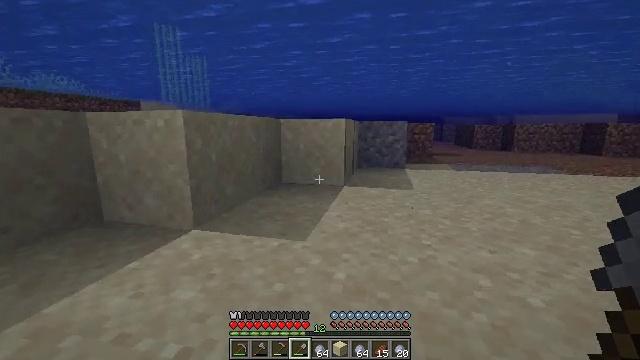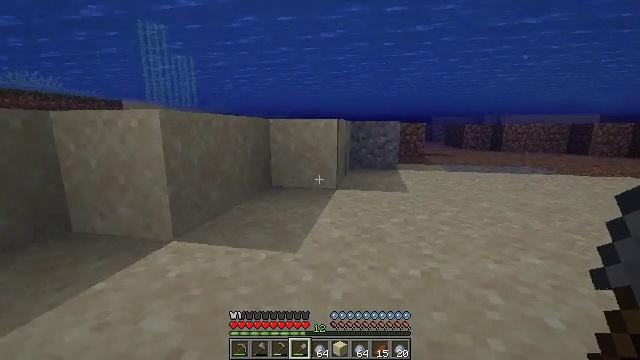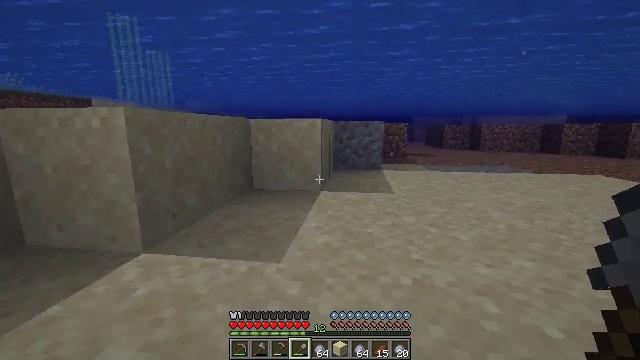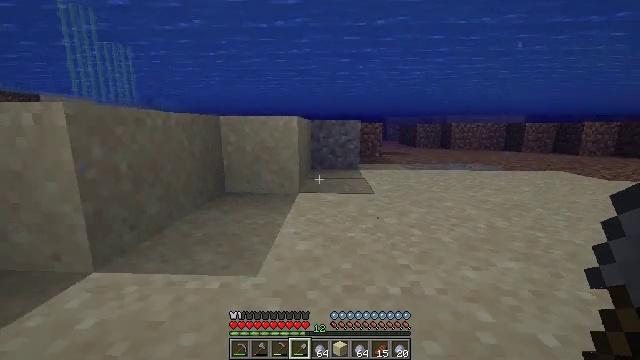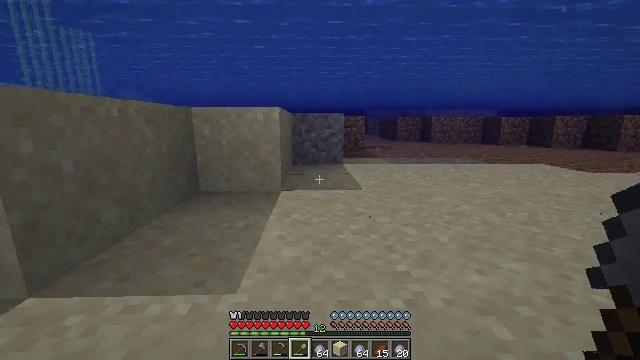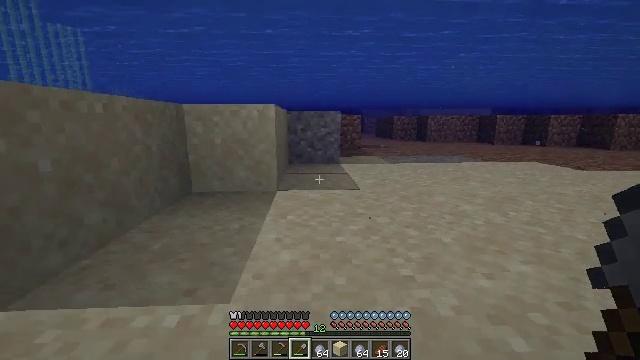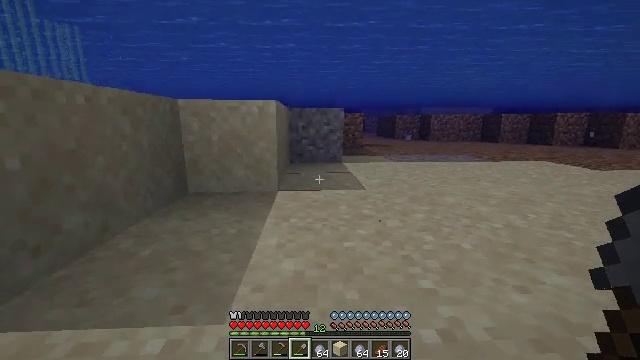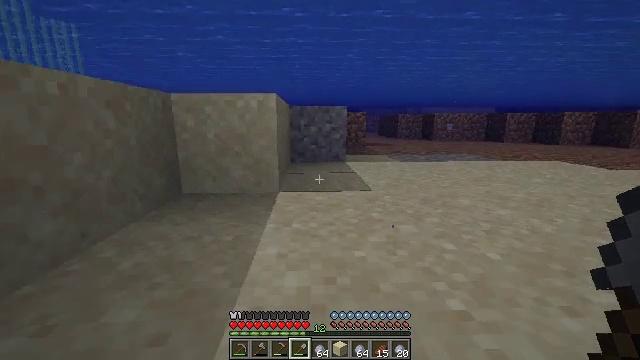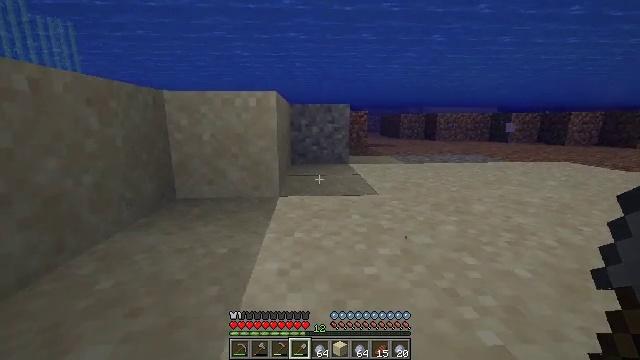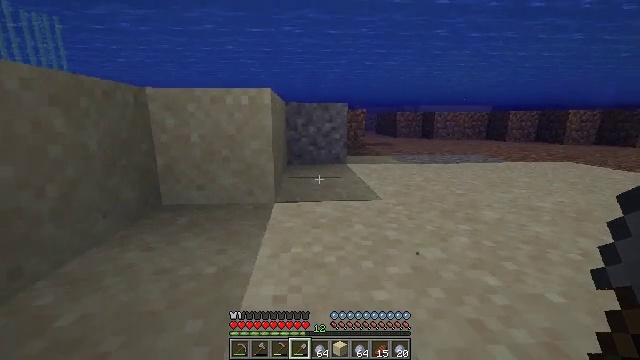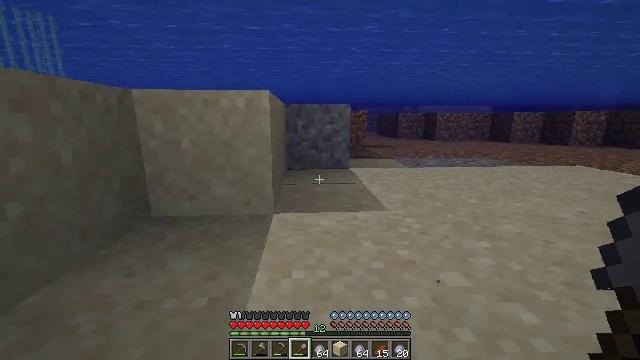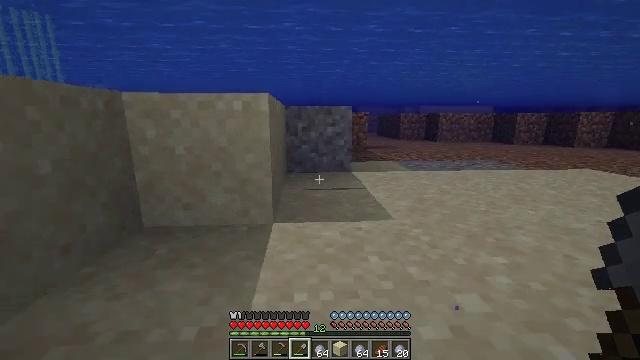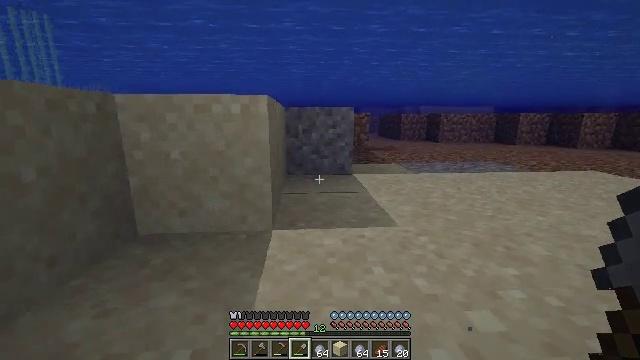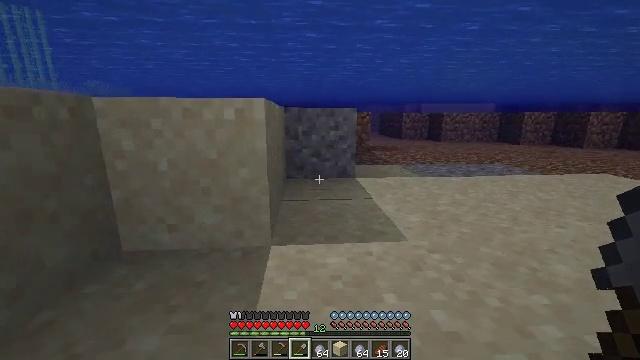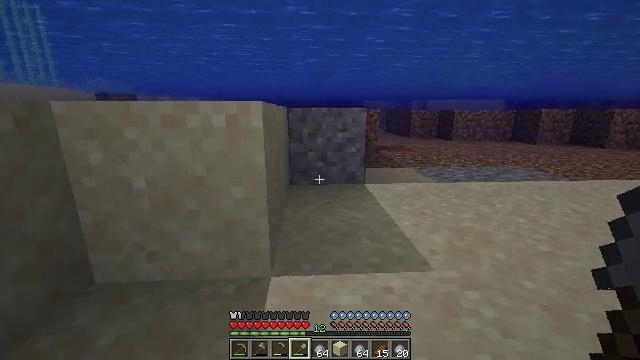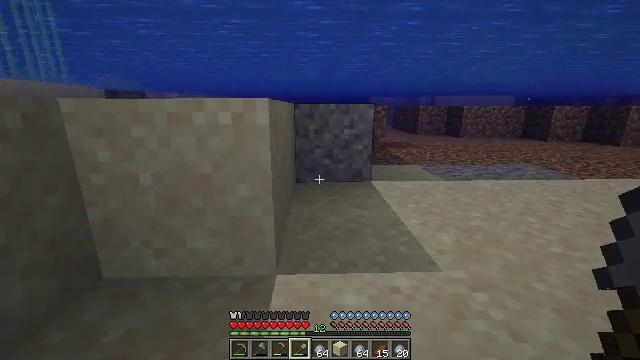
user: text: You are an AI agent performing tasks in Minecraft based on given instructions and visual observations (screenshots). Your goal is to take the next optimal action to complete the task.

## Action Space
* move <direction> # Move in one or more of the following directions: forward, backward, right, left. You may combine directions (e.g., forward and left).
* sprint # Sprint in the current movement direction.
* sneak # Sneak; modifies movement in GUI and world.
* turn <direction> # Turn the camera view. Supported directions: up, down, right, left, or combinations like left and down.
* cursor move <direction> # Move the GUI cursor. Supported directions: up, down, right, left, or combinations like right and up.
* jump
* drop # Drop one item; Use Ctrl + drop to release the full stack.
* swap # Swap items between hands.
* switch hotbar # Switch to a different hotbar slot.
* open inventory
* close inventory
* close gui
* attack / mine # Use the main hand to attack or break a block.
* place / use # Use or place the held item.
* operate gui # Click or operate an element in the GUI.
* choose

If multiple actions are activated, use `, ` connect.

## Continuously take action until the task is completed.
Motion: motion action
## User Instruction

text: Dig up clay found underwater.
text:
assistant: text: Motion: move forward, sprint, turn right
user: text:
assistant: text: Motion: move forward, sprint, turn right
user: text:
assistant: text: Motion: move forward, sprint, turn right
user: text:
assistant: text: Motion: move forward, sprint, turn right and down
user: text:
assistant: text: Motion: move forward, sprint, turn right
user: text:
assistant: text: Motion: move forward, sprint
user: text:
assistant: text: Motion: move forward, sprint, jump
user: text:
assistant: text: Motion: move forward, sprint, jump
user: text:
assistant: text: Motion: move forward, sprint, turn right, jump
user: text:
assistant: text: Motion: move forward, sprint, jump
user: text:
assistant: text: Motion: move forward, sprint, jump
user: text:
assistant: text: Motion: move forward, sprint, jump
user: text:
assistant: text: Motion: move forward, sprint, jump
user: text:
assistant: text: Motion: move forward, sprint
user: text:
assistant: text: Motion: move forward, sprint, turn left, jump
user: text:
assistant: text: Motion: move forward, sprint, jump
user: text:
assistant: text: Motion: move forward, sprint, jump
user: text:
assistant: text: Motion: move forward, sprint, jump
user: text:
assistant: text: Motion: move forward, sprint, jump
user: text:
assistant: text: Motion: move forward, sprint, turn left, jump
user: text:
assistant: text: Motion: move forward, sprint, turn left, jump
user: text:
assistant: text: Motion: move forward, sprint, turn left, jump
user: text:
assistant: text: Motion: move forward, sprint, turn left, jump
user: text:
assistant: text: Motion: move forward, sprint, turn left
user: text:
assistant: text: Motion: move forward, sprint
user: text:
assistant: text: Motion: move forward, sprint
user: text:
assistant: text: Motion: move forward, sprint
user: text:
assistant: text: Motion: move forward, sprint
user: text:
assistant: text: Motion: move forward, sprint
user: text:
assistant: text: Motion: move forward, sprint, turn left